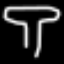
Label: mushroom